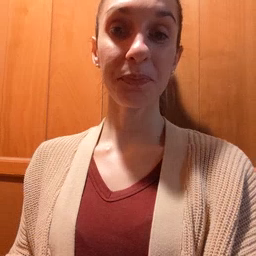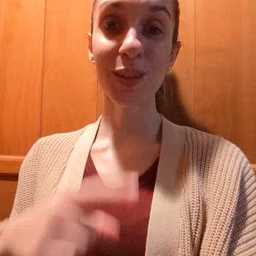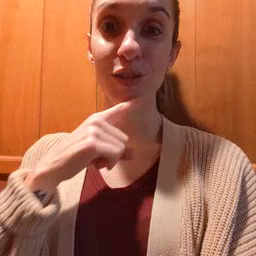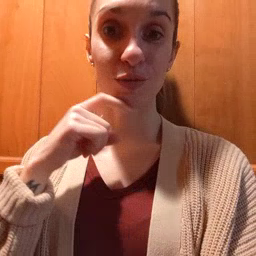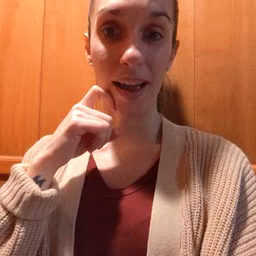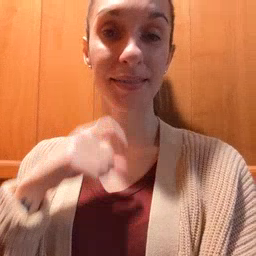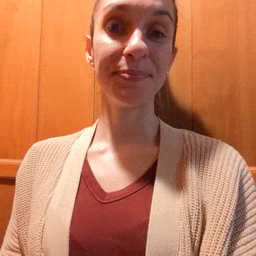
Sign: dry